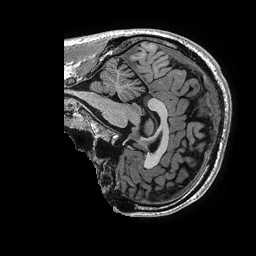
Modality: T1w
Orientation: sagittal
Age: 31
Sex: male
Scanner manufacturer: ge
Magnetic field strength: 3 T
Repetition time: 0.006952 s
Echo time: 0.00292 s